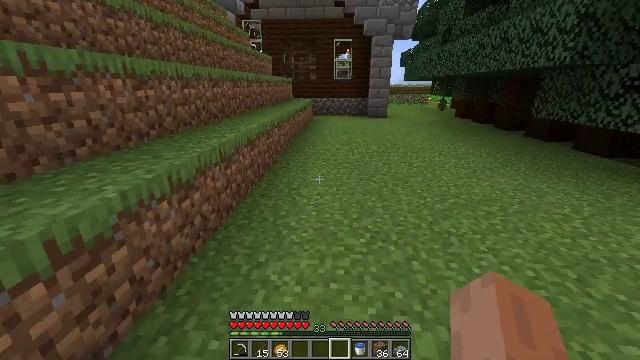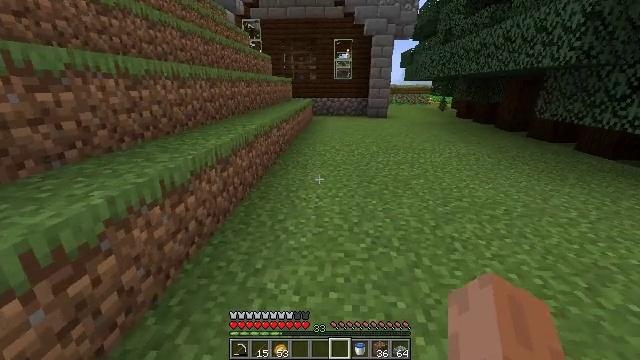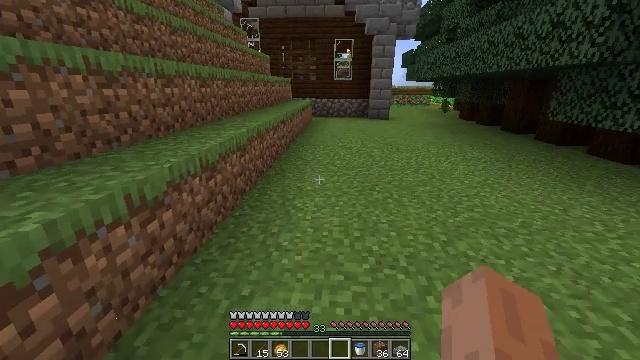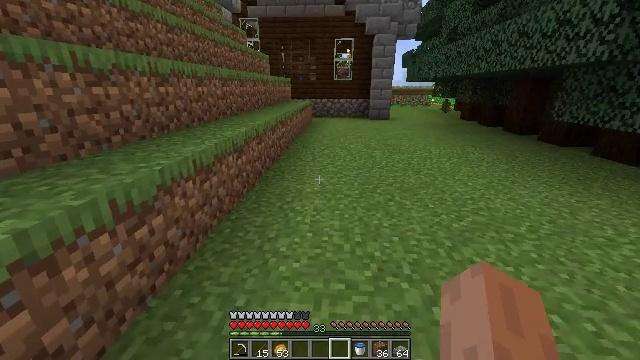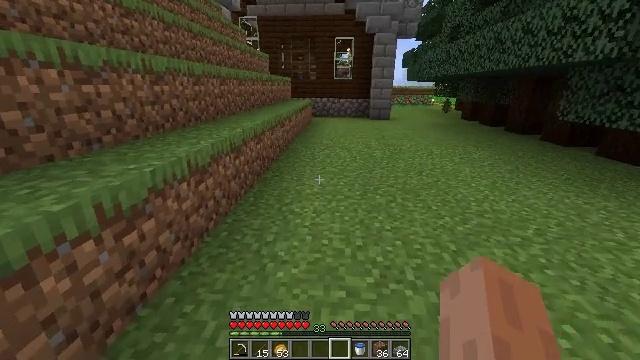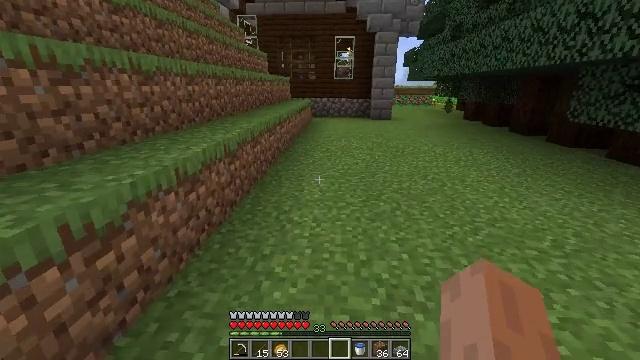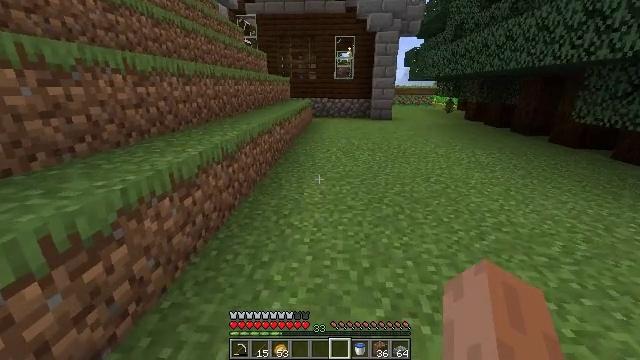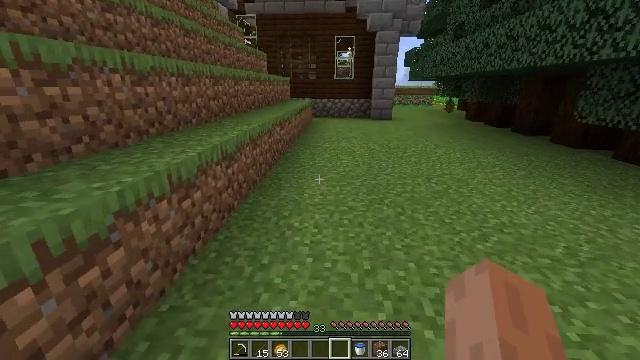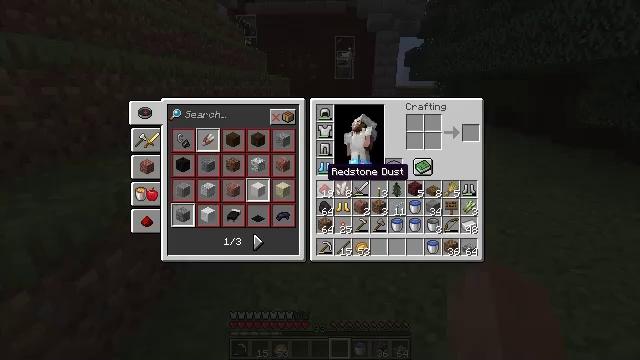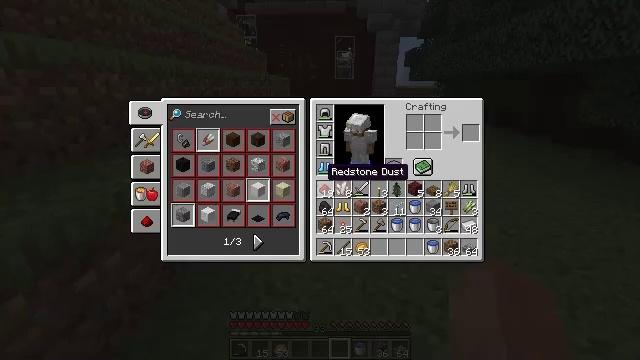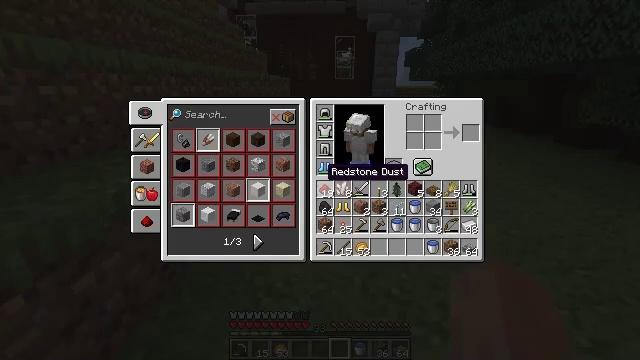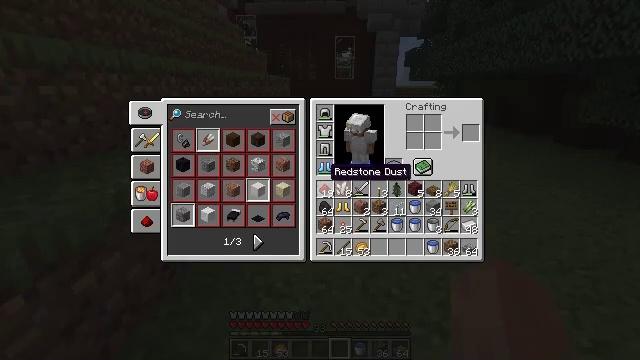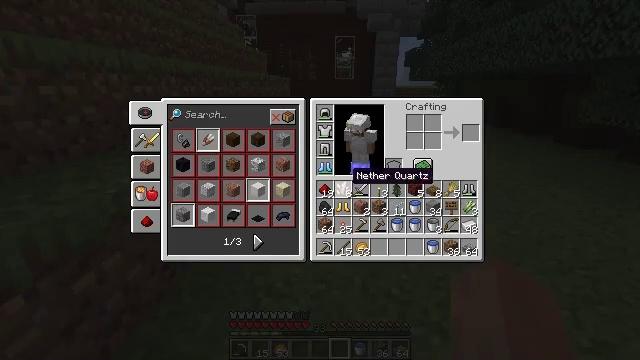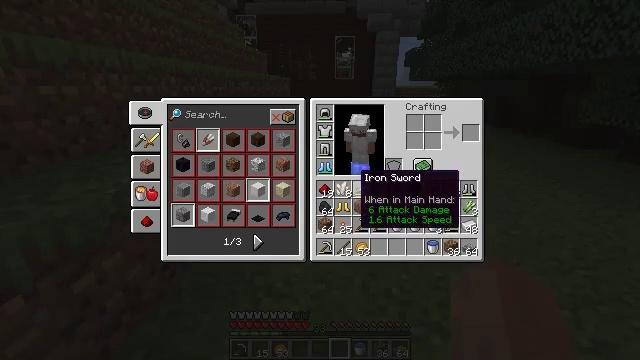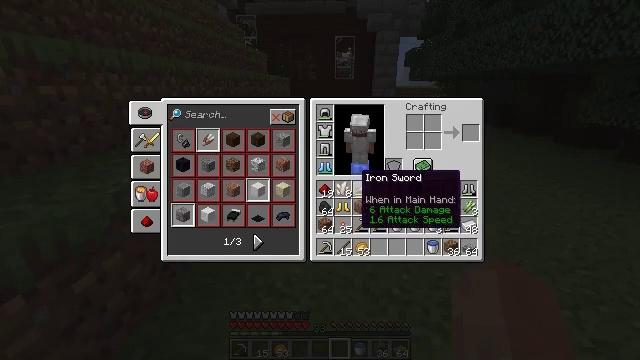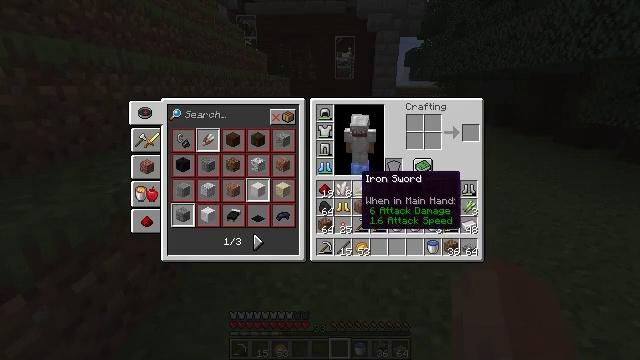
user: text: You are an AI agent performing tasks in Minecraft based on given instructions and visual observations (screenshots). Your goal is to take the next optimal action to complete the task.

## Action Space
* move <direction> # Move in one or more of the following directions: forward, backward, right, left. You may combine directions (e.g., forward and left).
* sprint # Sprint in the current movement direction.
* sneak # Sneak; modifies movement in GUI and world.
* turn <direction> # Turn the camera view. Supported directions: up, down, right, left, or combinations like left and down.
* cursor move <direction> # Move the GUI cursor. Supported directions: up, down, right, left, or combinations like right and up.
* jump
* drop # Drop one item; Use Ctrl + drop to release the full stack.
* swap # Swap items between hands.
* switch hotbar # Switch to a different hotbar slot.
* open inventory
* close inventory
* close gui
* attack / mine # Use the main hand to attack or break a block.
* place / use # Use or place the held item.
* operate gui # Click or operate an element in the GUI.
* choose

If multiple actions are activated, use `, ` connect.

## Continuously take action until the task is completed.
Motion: motion action
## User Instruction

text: Destroy the spruce leaves to get sticks and saplings.
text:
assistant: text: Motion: move forward
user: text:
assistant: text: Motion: move forward
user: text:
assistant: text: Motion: move forward
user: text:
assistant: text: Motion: move forward
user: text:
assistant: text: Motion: no_op
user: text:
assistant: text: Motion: no_op
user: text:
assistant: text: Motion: no_op
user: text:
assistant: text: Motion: close inventory
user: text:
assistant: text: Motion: close inventory
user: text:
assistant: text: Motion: close inventory
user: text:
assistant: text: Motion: close inventory
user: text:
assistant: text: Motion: cursor move right, open gui
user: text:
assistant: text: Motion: cursor move right
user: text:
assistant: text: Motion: no_op
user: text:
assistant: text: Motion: no_op
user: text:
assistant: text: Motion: no_op
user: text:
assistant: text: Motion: cursor move right
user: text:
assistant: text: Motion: no_op
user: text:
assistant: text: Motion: no_op
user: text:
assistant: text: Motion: no_op
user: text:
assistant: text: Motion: no_op
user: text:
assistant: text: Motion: no_op
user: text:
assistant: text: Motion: no_op
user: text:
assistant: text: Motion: no_op
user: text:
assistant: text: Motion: no_op
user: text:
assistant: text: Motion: no_op
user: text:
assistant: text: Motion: no_op
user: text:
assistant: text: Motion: no_op
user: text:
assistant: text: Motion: no_op
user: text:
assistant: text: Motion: operate gui